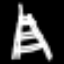
Label: The Eiffel Tower